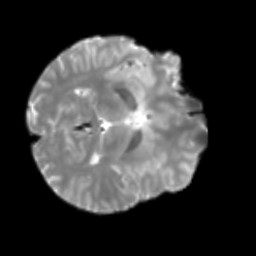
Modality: T2w
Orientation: axial
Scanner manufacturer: siemens
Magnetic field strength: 3 T
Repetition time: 4 s
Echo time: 0.0594 s